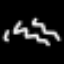
Label: squiggle